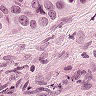
Metastatic tissue present: yes